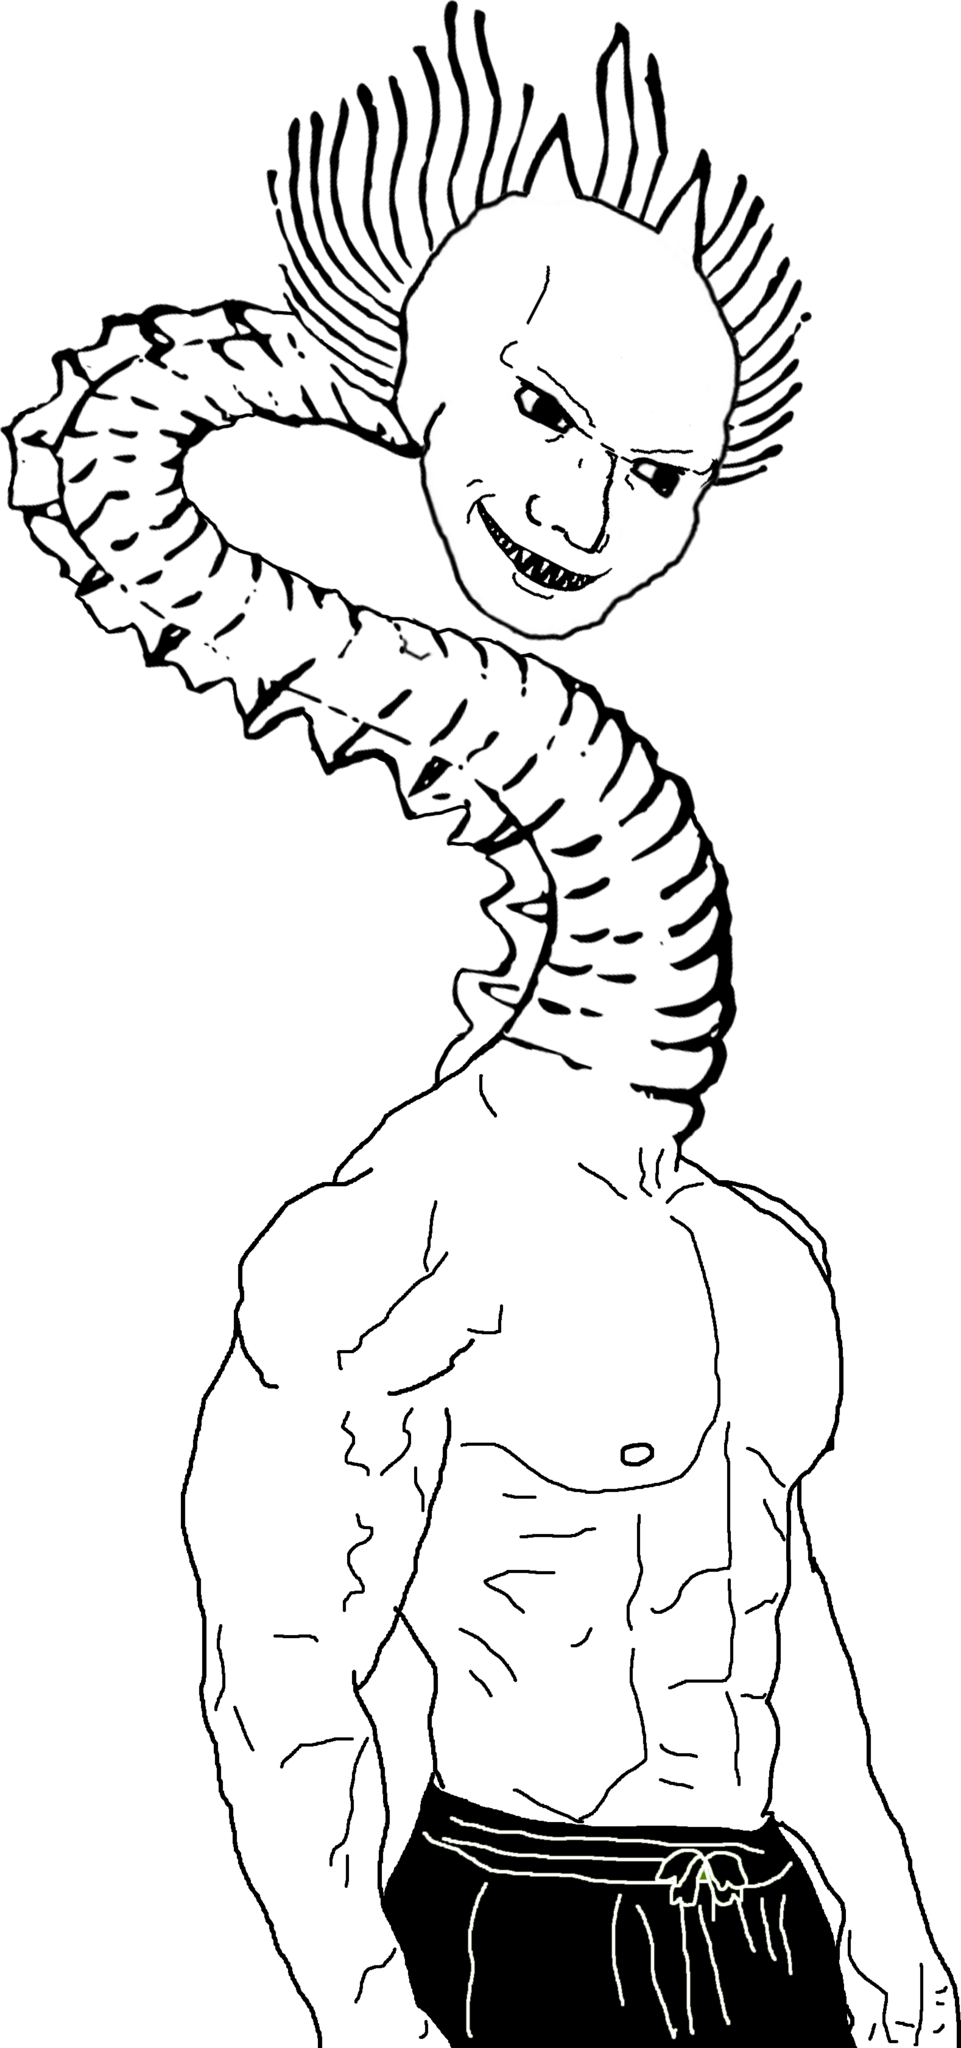
Label: 5_Stronkjak